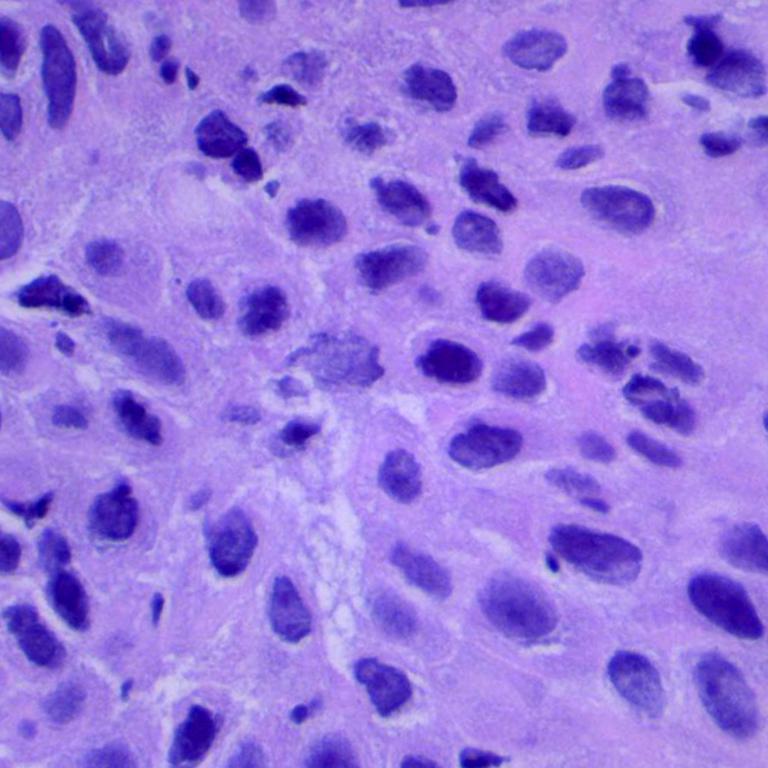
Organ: lung
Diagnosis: squamous carcinomas